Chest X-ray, PA view. Patient: 58 years old, sex M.
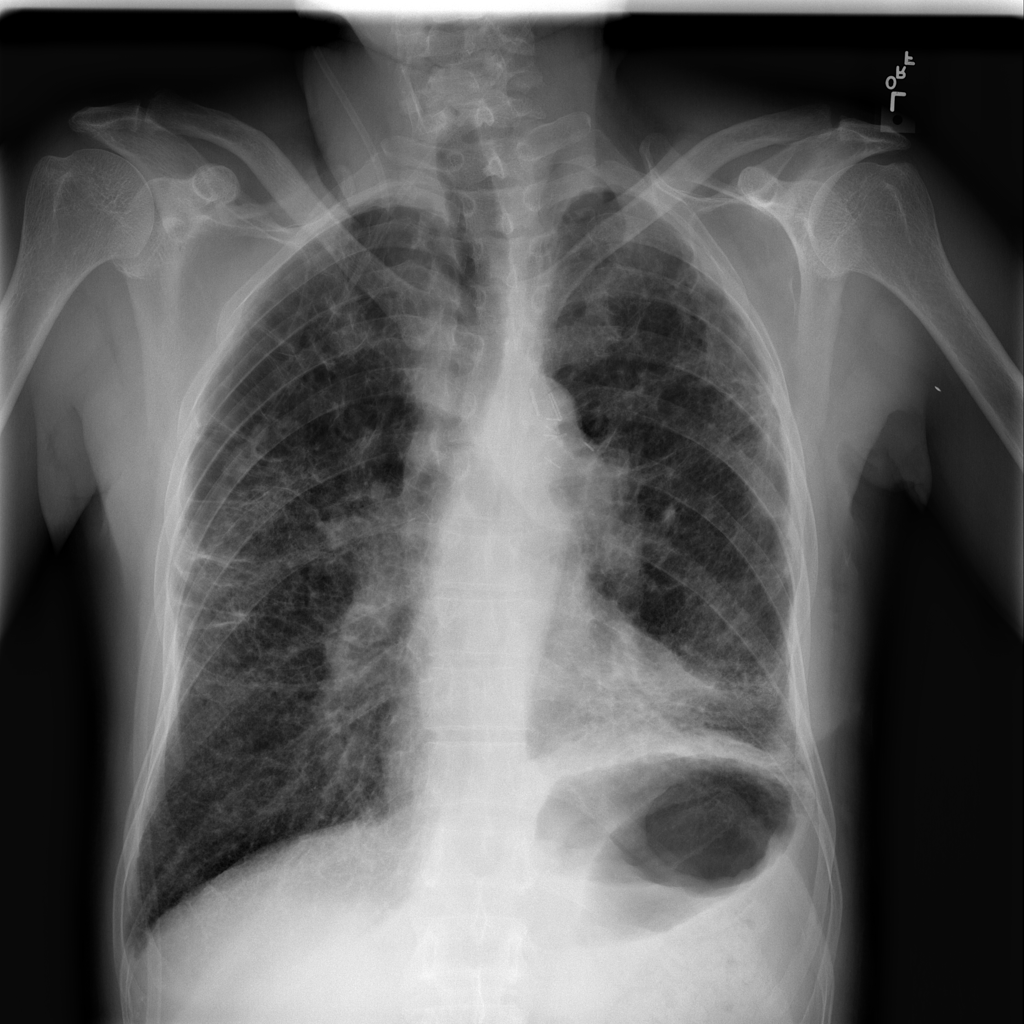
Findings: Consolidation, Fibrosis